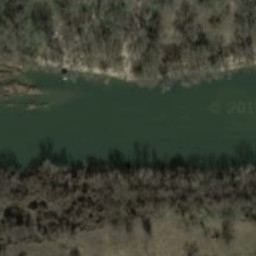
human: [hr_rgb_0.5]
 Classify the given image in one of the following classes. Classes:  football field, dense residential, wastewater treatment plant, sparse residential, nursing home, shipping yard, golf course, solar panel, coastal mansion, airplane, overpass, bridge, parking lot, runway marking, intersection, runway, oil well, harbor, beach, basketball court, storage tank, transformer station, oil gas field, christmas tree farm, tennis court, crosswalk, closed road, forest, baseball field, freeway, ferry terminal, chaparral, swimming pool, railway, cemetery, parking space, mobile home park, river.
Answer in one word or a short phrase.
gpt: river